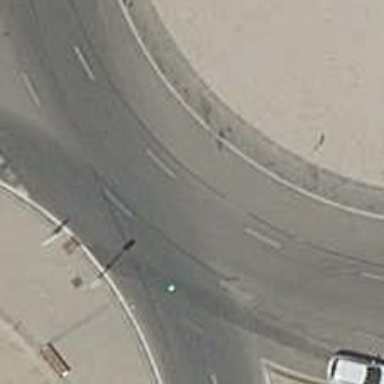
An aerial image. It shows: Residential road that intersects with roundabout.